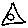
Label: triangle